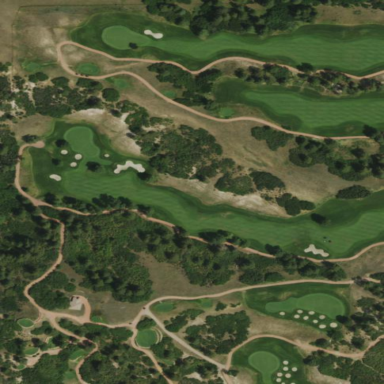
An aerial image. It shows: Golf fairway surrounded by grass.